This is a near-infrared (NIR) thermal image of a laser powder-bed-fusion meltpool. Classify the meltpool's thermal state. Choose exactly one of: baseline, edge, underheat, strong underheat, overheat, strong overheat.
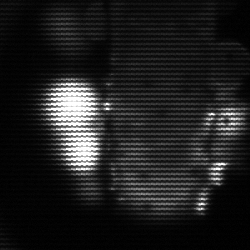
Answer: strong underheat